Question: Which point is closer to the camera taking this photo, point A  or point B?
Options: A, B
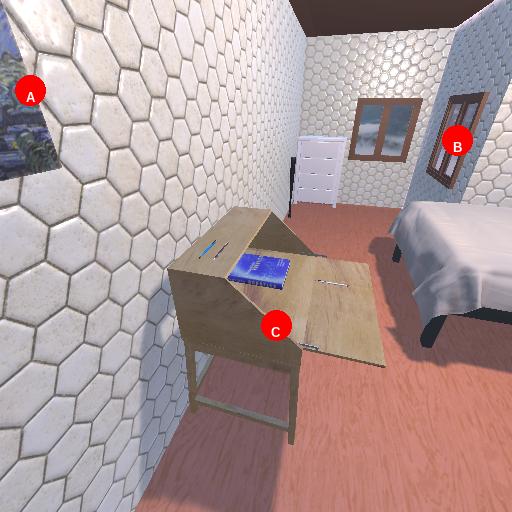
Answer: A